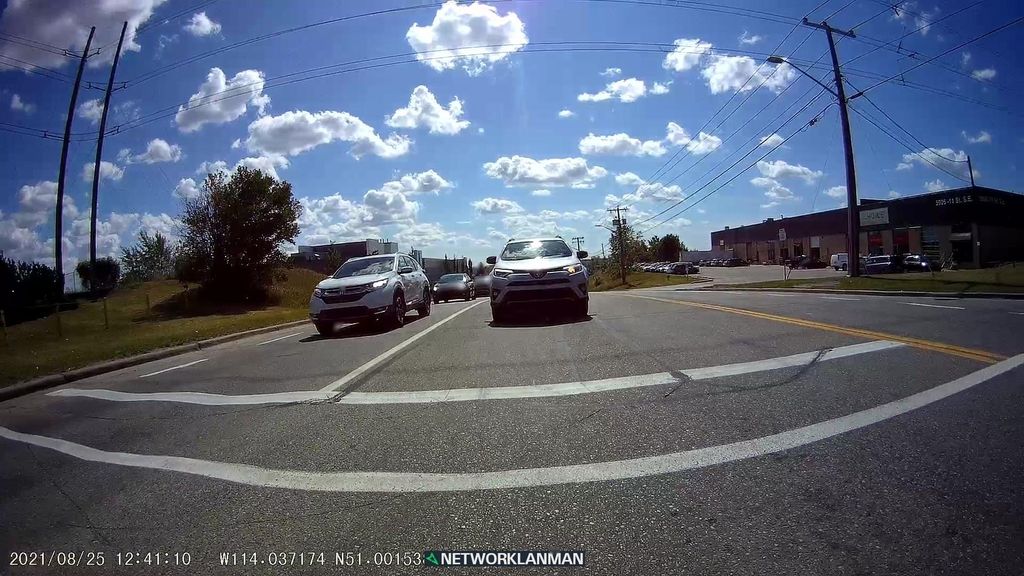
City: calgary